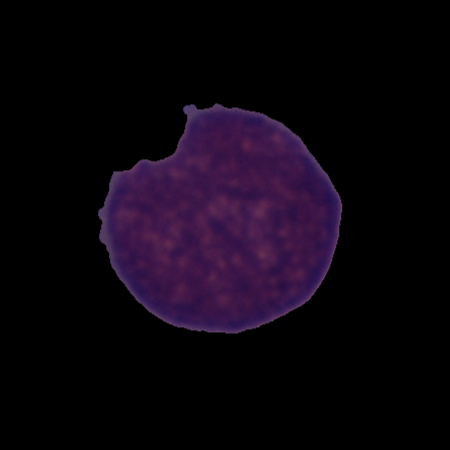
Label: healthy